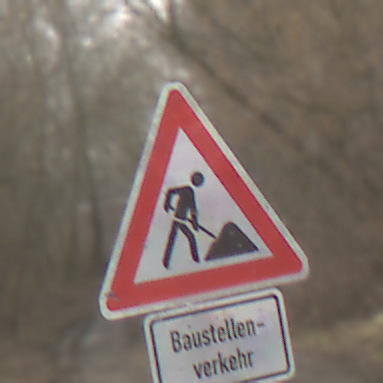
Verkehrszeichen: Arbeitsstelle
Zusatzzeichen unten: HinweiseAufGefahrenDurchVerbaleAngabe6
Umgebung: Outdoor, Nature
Tageszeit: MorningAfternoon
Wetter: PartlyCloudy
Licht: Natural
Jahreszeit: Winter
Kontrast: MediumContrast